Question: I wish to split an order to generate multiple work orders depending on the Optimum Lot Quantity (OLQ) meaning the sum the quantity in a work order would not exceed the OLQ.
Here is my order Table sample data:
'''
Order Item Product Qty
OR-01 I-001 PRD-01 70
OR-01 I-001 PRD-02 15
OR-01 I-001 PRD-03 55
'''
The OLQ for this order is 30 and therefore the sum of the qty of work order should not exceed 30. But the work order can has multiple products of the same item (item is the parent for product).
Here is how I wish to split this order to create work orders on the basis of OLQ:
'''
Order WorkOrd Seq Item Product Qty
OR-01 WO-0001 001 I-001 PRD-01 30
OR-01 WO-0002 001 I-001 PRD-01 30
OR-01 WO-0003 001 I-001 PRD-01 10
OR-01 WO-0003 002 I-001 PRD-02 15
OR-01 WO-0003 003 I-001 PRD-03 5
OR-01 WO-0004 001 I-001 PRD-03 30
OR-01 WO-0005 001 I-001 PRD-03 20
'''
Note that WO-0003 has three products with 10, 15 and 5 amounting to 30. Also note that the last Work order WO-0005 has only 20 qty (which is the remaining).
In the attachment I have highlighted the work orders in different colors for easy understanding.
Kindly help me to achieve this.
Thanks in advance.
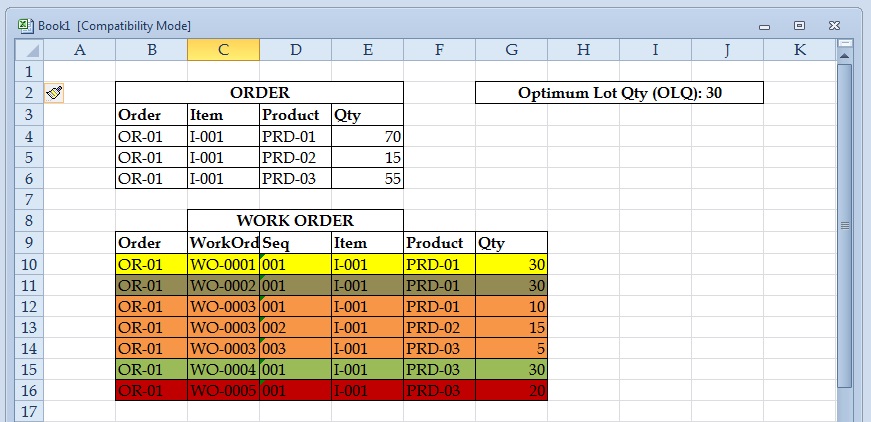
Answer: I dont like working with cursors, but sometimes they are handy.
Here you go:
'''
-- Test data
declare @orders table
(Order_a varchar(20),
Item varchar(20),
Product varchar(20),
Qty int)
insert into @orders
select 'OR-01', 'I-001', 'PRD-01', 70
union all
select 'OR-01', 'I-001', 'PRD-02', 15
union all
select 'OR-01', 'I-001', 'PRD-03', 55
-- End test data
declare @workorders table
(Order_a varchar(20),
WorkOrd varchar(20),
Seq int,
Item varchar(20),
Product varchar(20),
Qty int)
declare @olq int
set @olq = 30
declare @qty_left int
set @qty_left = @olq
declare @wo int
set @wo = 1
declare @seq int
set @seq = 1
declare @Order_a varchar(20)
,@Item varchar(20)
,@Product varchar(20)
,@Qty int
-- Declare and set the cursor
declare qtycursor cursor for
select Order_a
,Item
,Product
,Qty
from @orders
open qtycursor
fetch next from qtycursor into @Order_a, @Item, @Product, @Qty
while @@fetch_status = 0
begin
while @Qty <> 0
begin
if @Qty < @qty_left
begin
insert into @workorders
select @Order_a, 'WO-'+CAST(@wo as varchar), @seq, @Item, @Product, @Qty
set @seq = @seq + 1
set @qty_left = @qty_left - @Qty
set @Qty = 0
end
else
begin
insert into @workorders
select @Order_a, 'WO-'+CAST(@wo as varchar), @seq, @Item, @Product, @qty_left
set @Qty = @Qty - @qty_left
if @Qty > 0
begin
set @seq = 1
end
set @wo = @wo + 1
set @qty_left = @olq
end
end
fetch next from qtycursor into @Order_a, @Item, @Product, @Qty
end
close qtycursor
deallocate qtycursor
select * from @workorders
'''